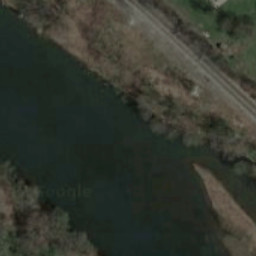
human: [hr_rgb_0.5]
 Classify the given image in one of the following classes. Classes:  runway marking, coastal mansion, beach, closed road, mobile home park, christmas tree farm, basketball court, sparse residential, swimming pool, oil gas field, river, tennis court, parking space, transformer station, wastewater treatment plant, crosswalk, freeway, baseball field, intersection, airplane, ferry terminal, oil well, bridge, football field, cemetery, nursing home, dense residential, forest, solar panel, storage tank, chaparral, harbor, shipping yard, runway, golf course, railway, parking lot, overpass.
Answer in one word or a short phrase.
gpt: river